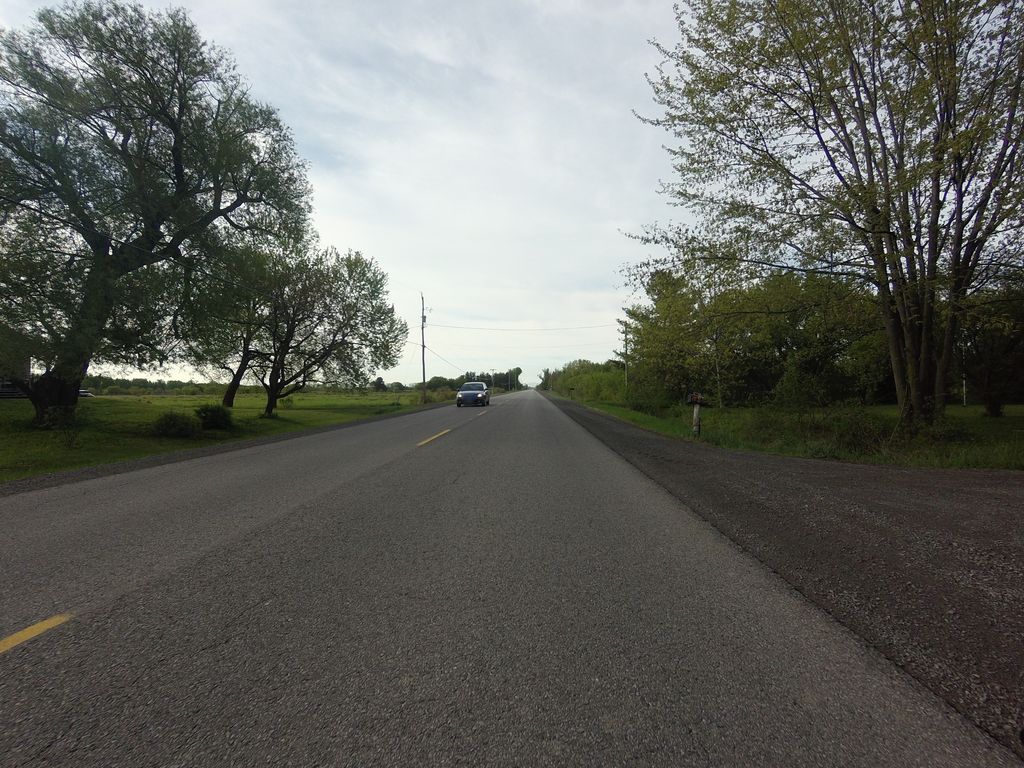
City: ottawa-gatineau